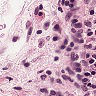
Metastatic tissue present: no